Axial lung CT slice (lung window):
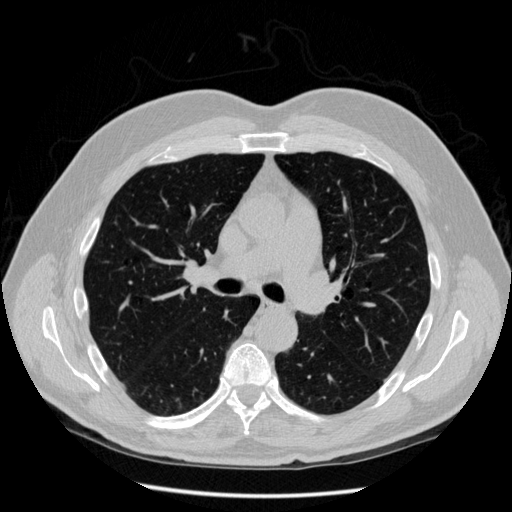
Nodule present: no